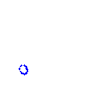
Particle: proton